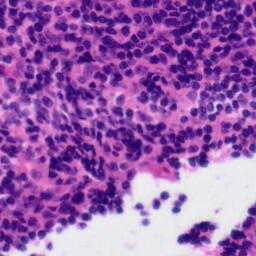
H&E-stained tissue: Tonsil